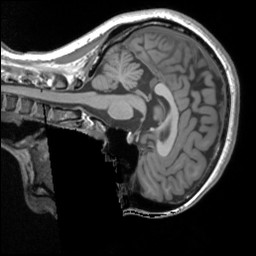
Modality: T1w
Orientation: sagittal
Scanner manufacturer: siemens
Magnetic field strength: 3 T
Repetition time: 1.9 s
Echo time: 0.00267 s